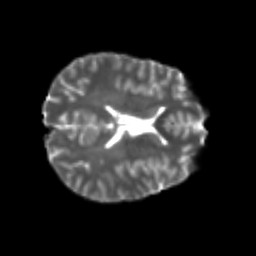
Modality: T2w
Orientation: axial
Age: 25
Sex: male
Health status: healthy
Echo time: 0.074 s